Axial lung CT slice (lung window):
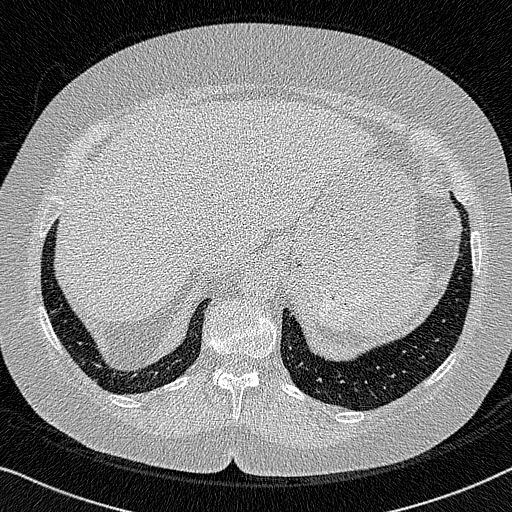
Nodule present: no